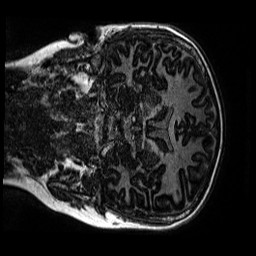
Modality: MP2RAGE
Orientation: coronal
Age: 11
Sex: male
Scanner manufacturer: siemens
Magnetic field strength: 3 T
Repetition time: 4 s
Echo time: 0.00299 s